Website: macys
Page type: billing-address
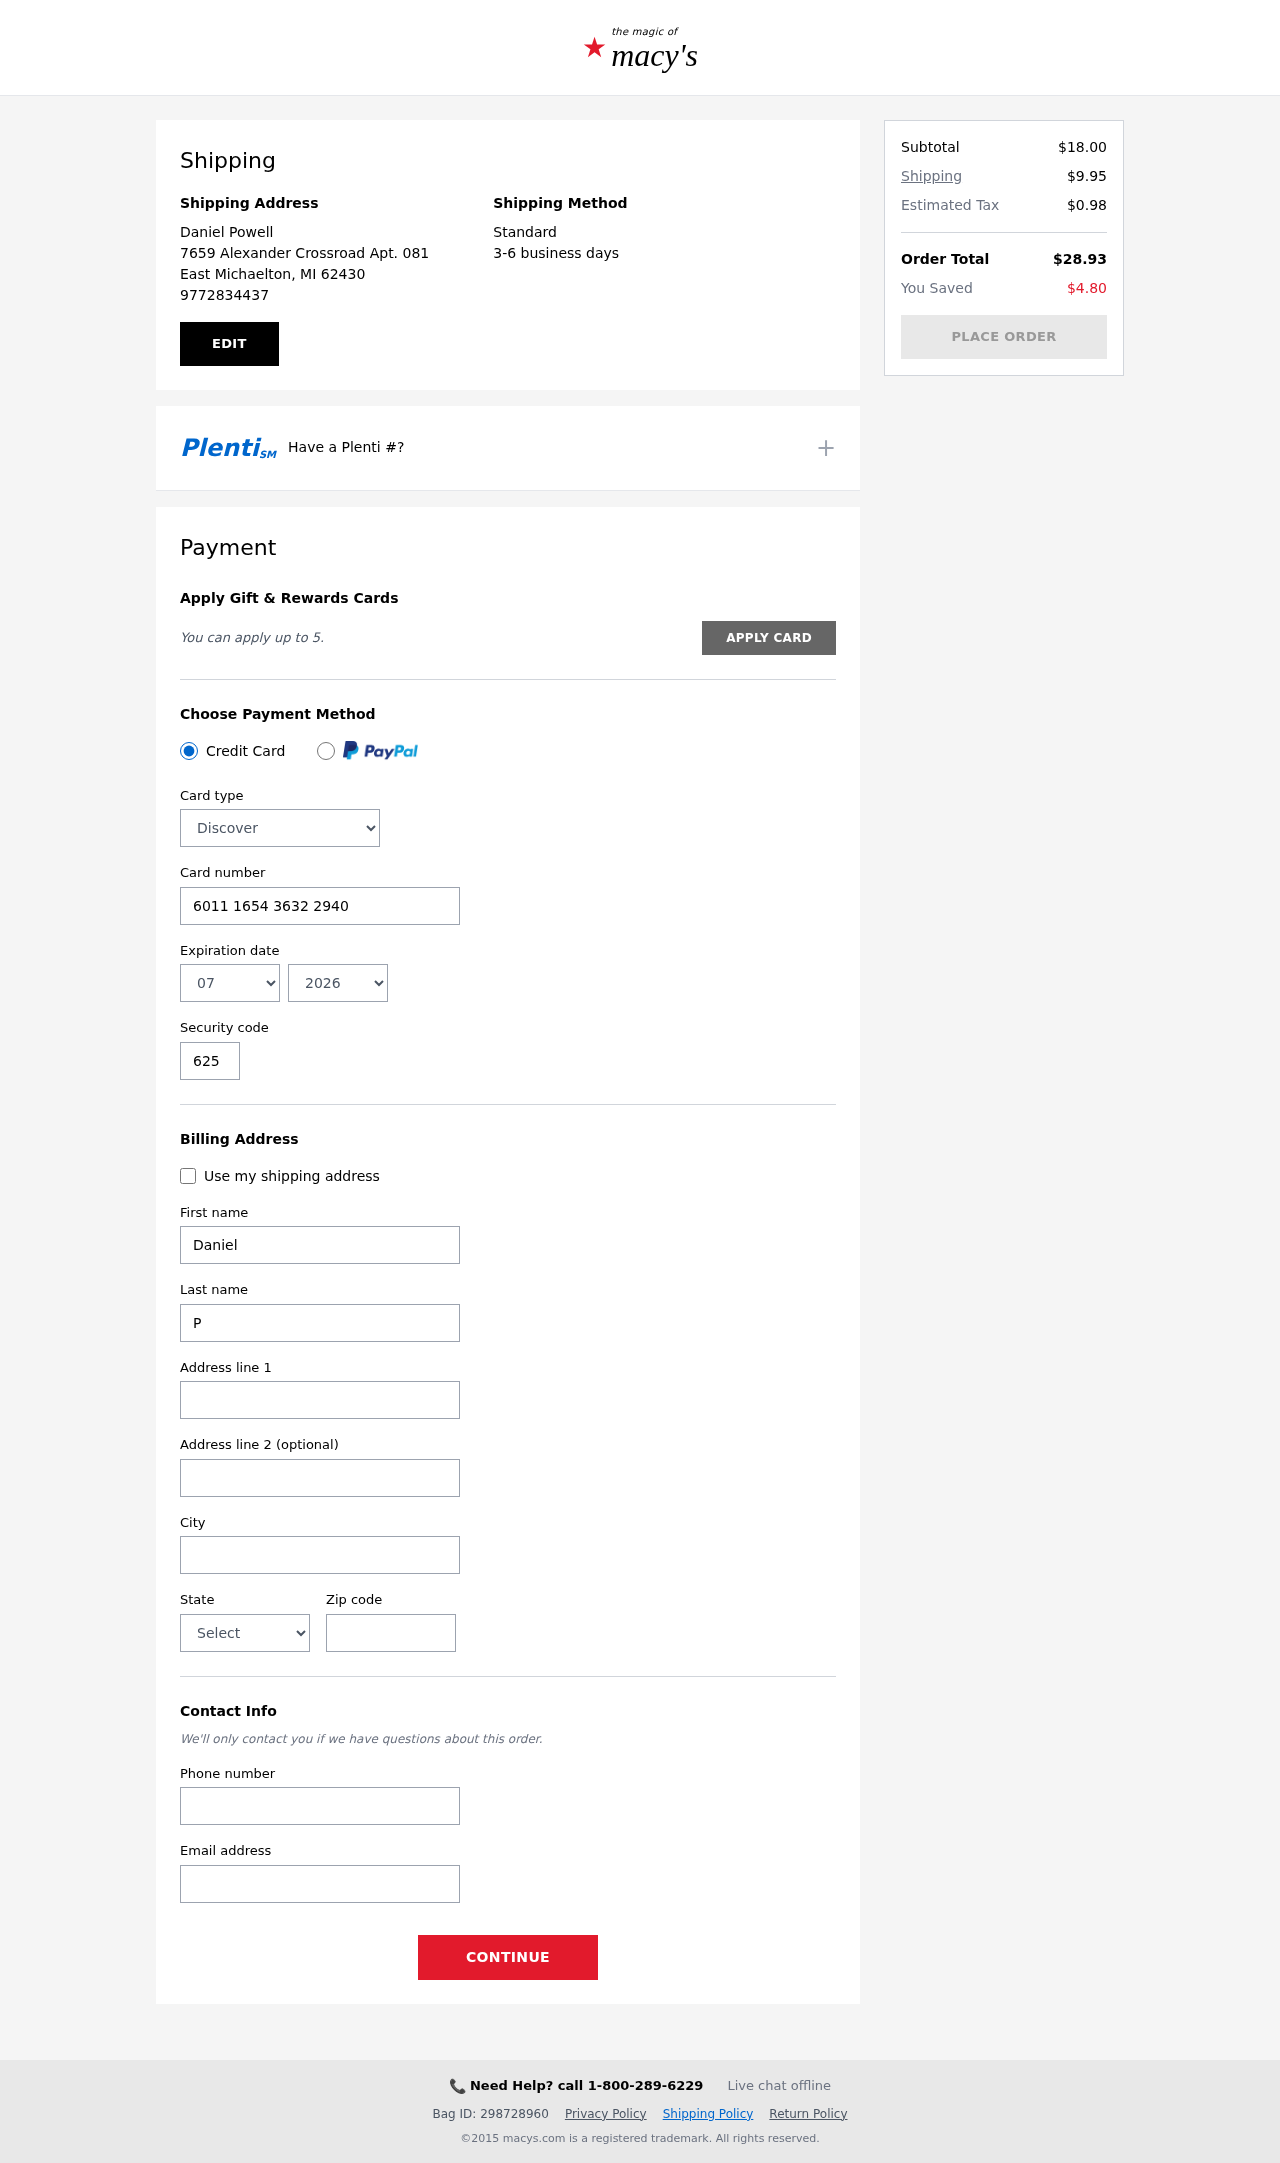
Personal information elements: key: PII_CARD_CVV
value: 625
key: PII_CARD_EXPIRY_MONTH
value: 07
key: PII_CARD_EXPIRY_YEAR
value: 26
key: PII_CARD_NUMBER
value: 6011 1654 3632 2940
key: PII_CARD_TYPE
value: Discover
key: PII_CITY
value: East Michaelton
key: PII_CITY_STATE_ZIP
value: East Michaelton, MI 62430
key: PII_EMAIL
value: danielpowell@gmail.com
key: PII_FIRSTNAME
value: Daniel
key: PII_FULLNAME
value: Daniel Powell
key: PII_LASTNAME
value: Powell
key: PII_PHONE
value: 9772834437
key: PII_POSTCODE
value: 62430
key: PII_STATE
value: Michigan
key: PII_STREET
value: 7659 Alexander Crossroad Apt. 081
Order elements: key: ORDER_SUBTOTAL
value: $18.00
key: ORDER_SHIPPING_COST
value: $9.95
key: ORDER_TAX
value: $0.98
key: ORDER_TOTAL
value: $28.93
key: ORDER_SAVINGS
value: $4.80